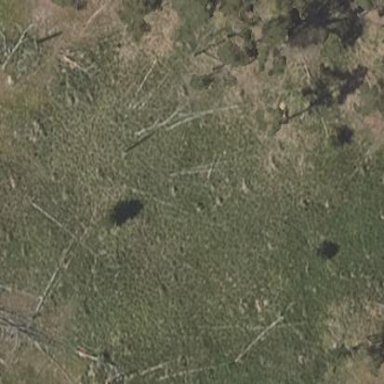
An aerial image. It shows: Patch of scrub vegetation.